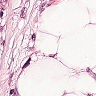
Metastatic tissue present: yes